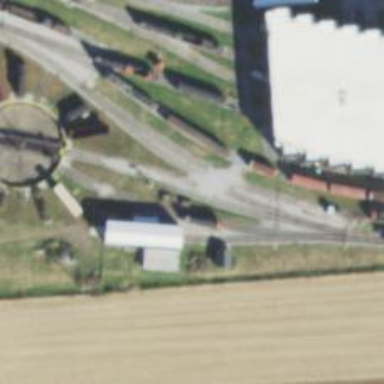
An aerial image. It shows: Preserved railway yard with rail tracks.